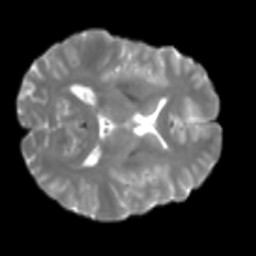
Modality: T2w
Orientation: axial
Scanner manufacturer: siemens
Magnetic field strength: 3 T
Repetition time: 4 s
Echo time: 0.0594 s